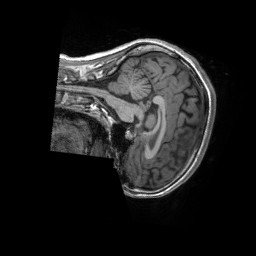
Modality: T1w
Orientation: sagittal
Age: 19
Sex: female
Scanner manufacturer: siemens
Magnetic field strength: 3 T
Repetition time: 2.3 s
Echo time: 0.00232 s